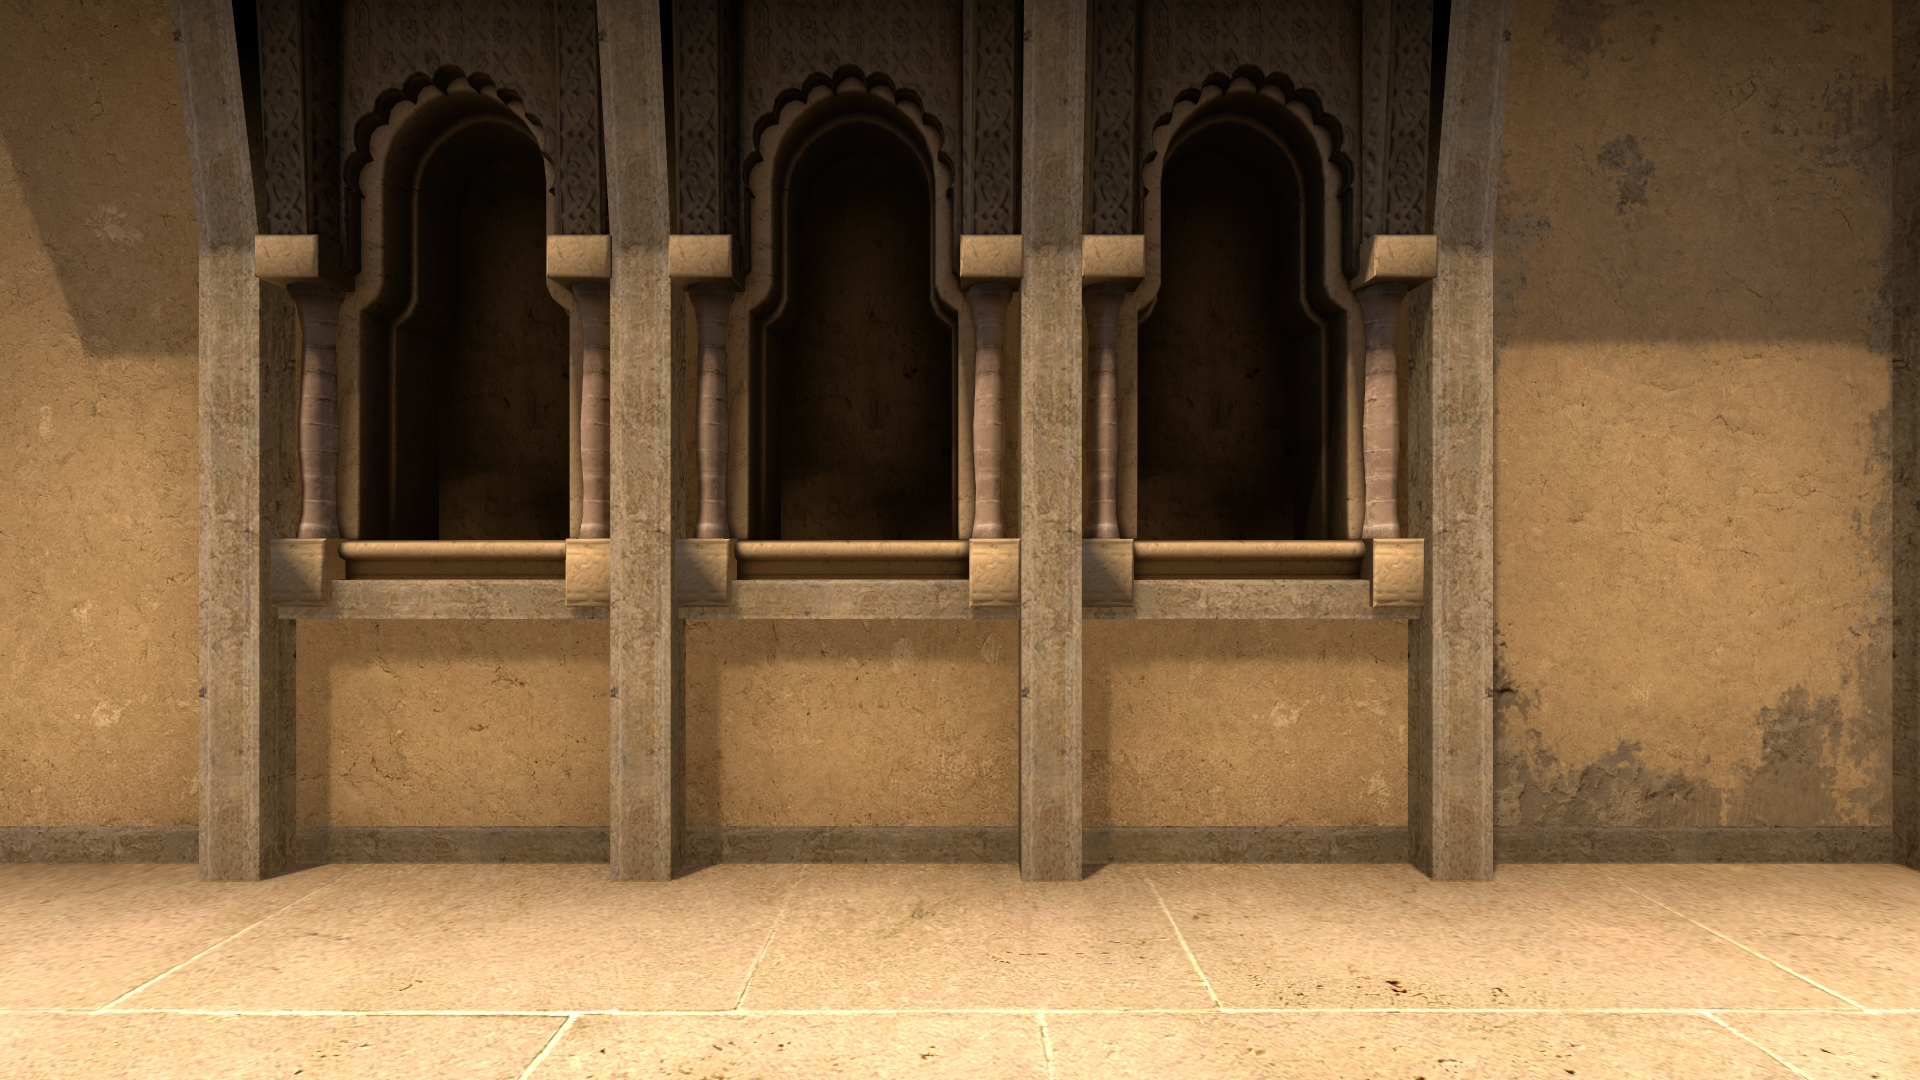
Map: de_mirage